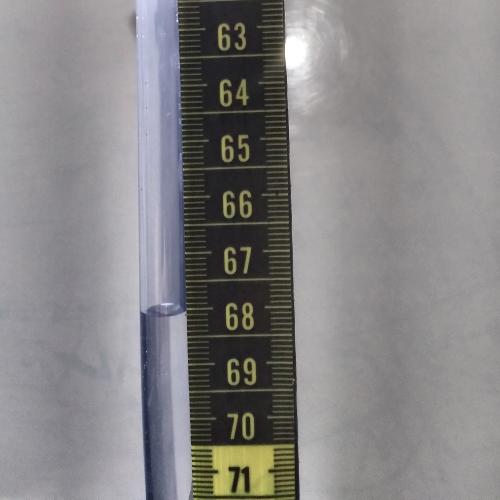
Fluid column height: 68.1 cm